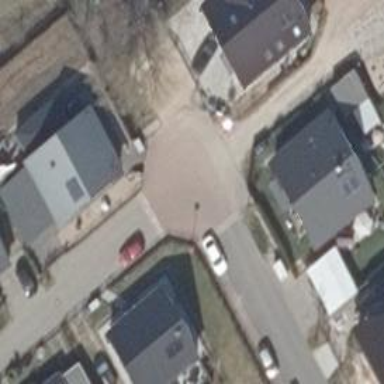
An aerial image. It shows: Table-style traffic calming feature.